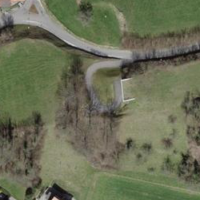
EUNIS habitat code: 52
Species observed at this site:
Clinopodium vulgare
Melanargia galathea